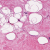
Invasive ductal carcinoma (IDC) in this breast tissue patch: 0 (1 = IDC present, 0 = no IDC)